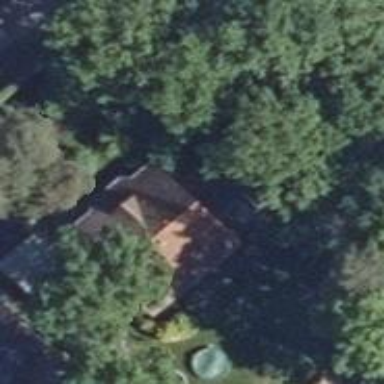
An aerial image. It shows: Simple and straightforward house.